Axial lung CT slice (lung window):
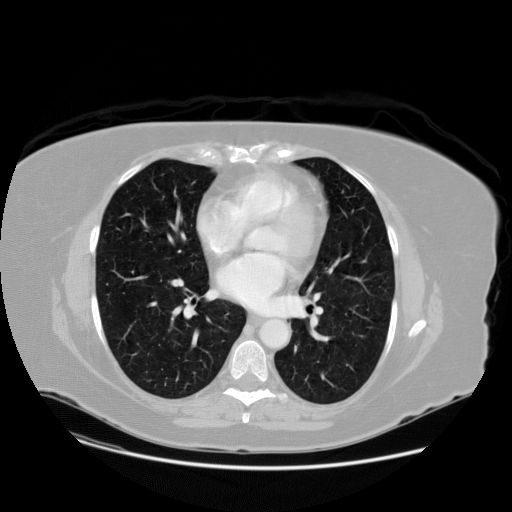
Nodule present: no